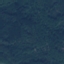
Land use / land cover class: Forest